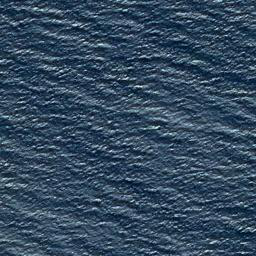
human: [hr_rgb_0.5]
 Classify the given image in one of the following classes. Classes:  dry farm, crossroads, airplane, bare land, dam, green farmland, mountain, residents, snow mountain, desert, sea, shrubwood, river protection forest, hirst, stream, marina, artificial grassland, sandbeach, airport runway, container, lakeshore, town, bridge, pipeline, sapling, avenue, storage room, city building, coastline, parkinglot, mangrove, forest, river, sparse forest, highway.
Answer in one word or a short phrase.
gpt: sea